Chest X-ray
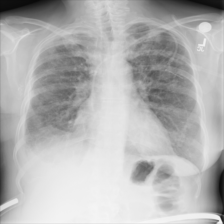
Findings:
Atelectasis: negative
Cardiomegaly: negative
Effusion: negative
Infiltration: negative
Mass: negative
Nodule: negative
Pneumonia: negative
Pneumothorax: negative
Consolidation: negative
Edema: negative
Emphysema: negative
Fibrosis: positive
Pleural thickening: negative
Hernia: negative